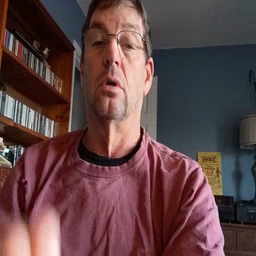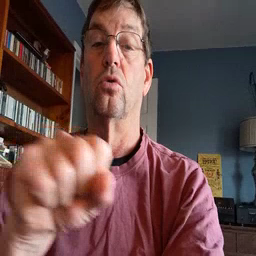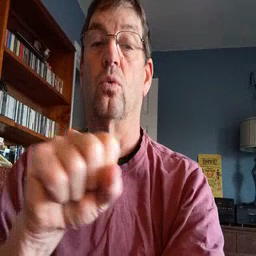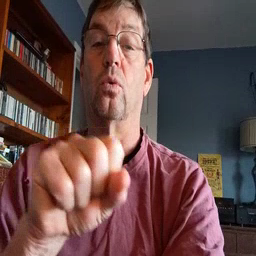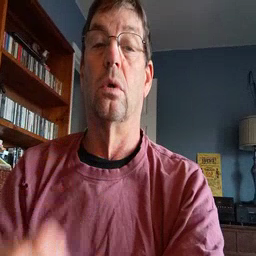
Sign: shoe